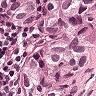
Metastatic tissue present: yes